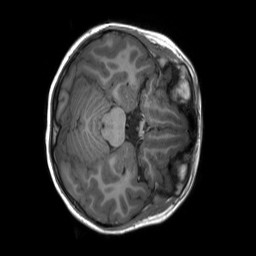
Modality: T1w
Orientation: axial
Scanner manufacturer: siemens
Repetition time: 2.3 s
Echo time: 0.00229 s